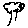
Label: tree